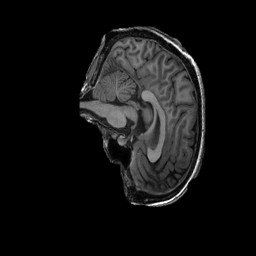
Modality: T1w
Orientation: sagittal
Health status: ill
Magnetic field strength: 3 T